Aerial crown-view tile of a tropical tree (Barro Colorado Island, Panama), acquired 20240918:
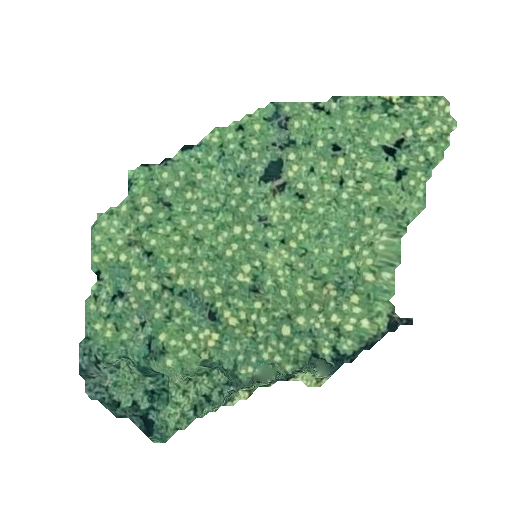
Species: Zanthoxylum ekmanii
GBIF accepted scientific name: Zanthoxylum ekmanii
Crown area: 133.838 m²